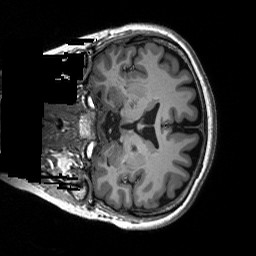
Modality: T1w
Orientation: coronal
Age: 58
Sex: female
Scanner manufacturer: siemens
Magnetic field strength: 3 T
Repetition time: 2.5 s
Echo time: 0.00248 s